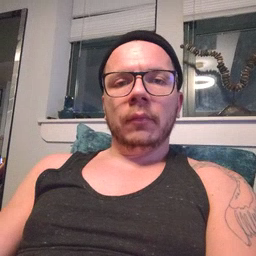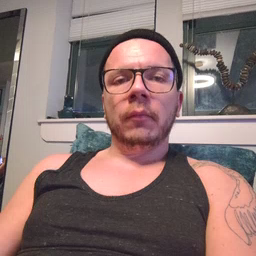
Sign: cereal